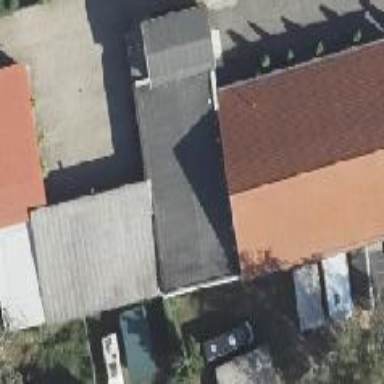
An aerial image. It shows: Shed building.